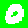
Digit: 0